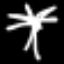
Label: palm tree